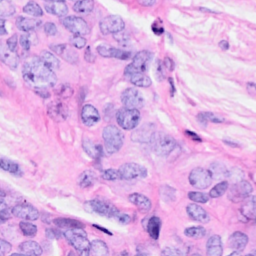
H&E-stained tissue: Breast